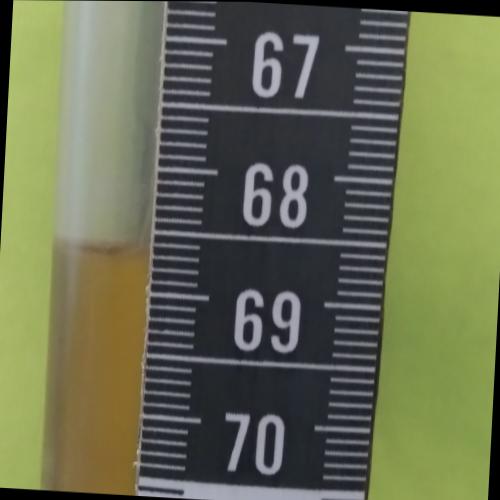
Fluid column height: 68.7 cm